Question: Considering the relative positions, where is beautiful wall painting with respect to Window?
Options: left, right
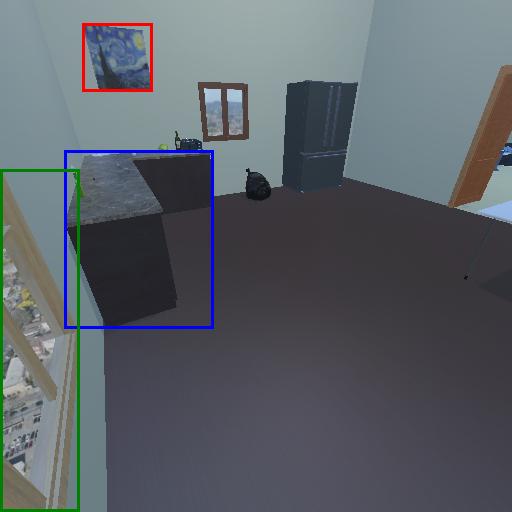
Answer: left